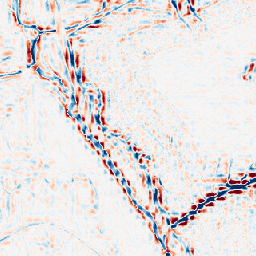
Category: wavelet
Decomposition family: wavelet_reverse_biorthogonal
Decomposition parameters: wavelet: rbio1.3
level: 3
Upsampling method: nearest
Upsampling parameters: scale: 8
Upsampling scale: 8